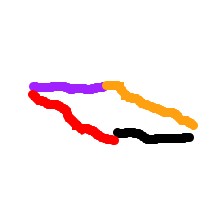
Shape: parallelogram